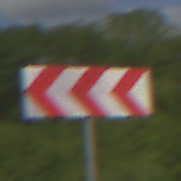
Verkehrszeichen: RichtungstafelnInKurvenGrossRechts
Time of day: Midday
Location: Outdoor (RoadRail)
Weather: PartlyCloudy
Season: NotSpecified
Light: Natural